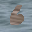
Label: 6